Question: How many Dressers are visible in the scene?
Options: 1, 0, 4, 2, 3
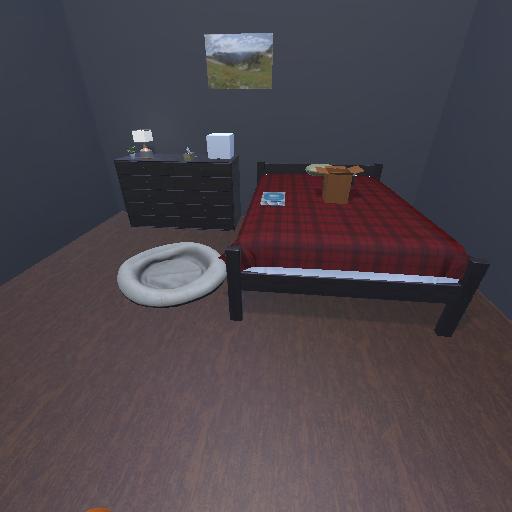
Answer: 1